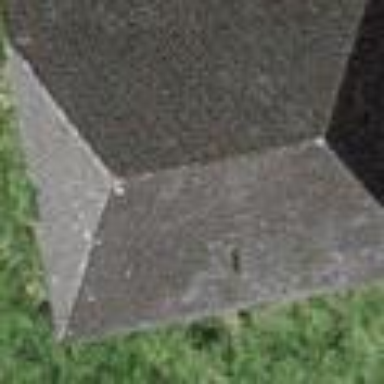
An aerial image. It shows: Rural barn.